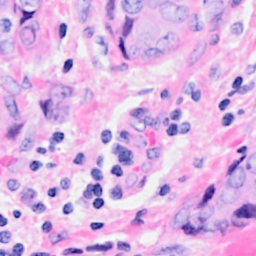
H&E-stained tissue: Breast